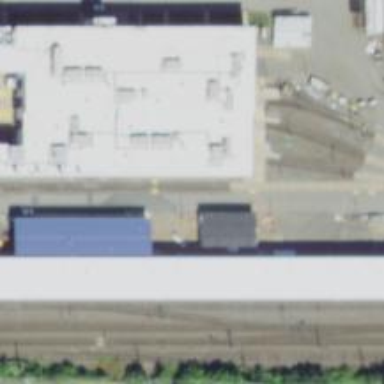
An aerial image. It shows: Light rail yard with electrified contact line. The yard includes building passage tunnel.